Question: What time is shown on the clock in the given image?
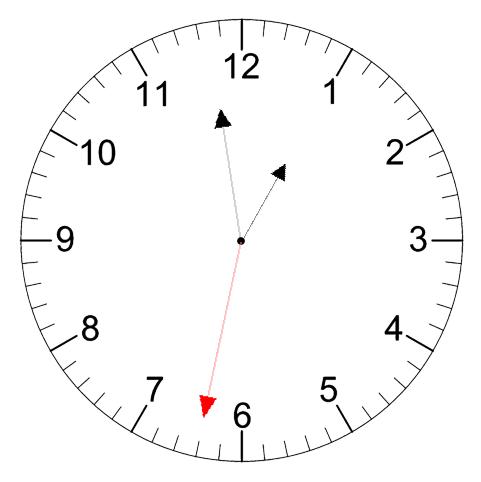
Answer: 12:58:32